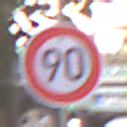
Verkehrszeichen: Geschwindigkeit90
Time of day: MorningAfternoon
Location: Outdoor (Urban)
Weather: Clear
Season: NotSpecified
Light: Natural